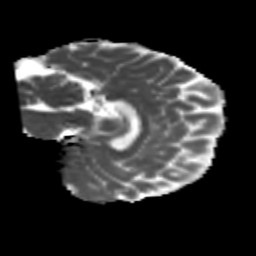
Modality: MD
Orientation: sagittal
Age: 27
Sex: male
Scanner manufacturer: siemens
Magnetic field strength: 3 T
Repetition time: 1.8 s
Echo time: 0.07 s